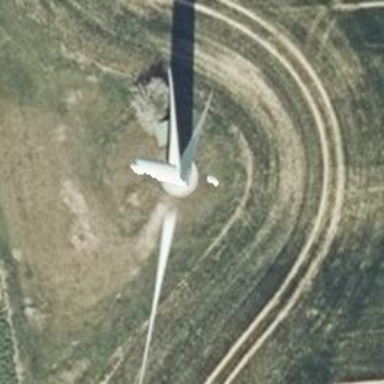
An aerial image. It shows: Wind generator using wind turbines of horizontal axis.